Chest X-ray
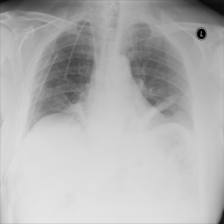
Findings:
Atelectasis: positive
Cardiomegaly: negative
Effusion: negative
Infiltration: negative
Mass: negative
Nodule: negative
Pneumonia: negative
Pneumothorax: negative
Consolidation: negative
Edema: negative
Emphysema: negative
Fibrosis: negative
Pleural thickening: negative
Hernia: negative